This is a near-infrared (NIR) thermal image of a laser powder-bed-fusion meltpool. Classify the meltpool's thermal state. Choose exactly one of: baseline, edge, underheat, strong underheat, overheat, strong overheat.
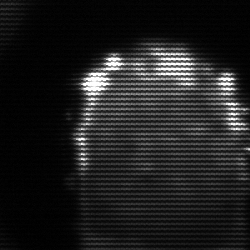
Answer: baseline